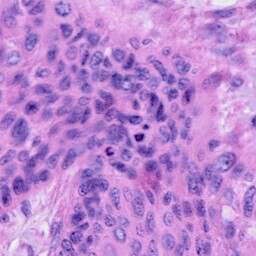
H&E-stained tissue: Cervix